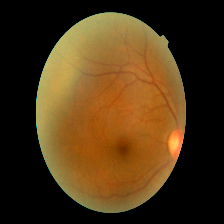
Diabetic retinopathy grade: Mild